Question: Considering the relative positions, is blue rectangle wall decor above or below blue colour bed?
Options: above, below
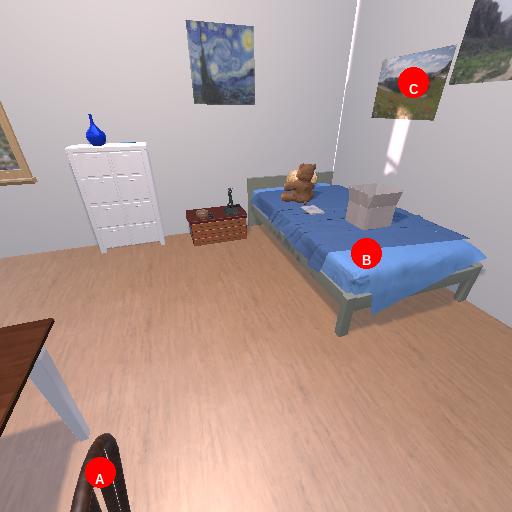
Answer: above